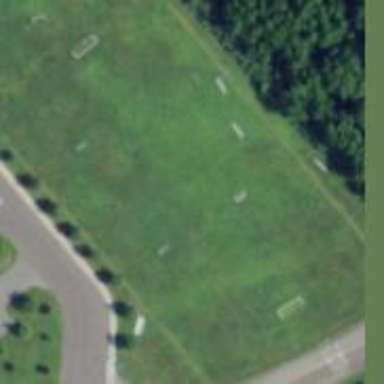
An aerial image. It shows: Grass pitch used for soccer.